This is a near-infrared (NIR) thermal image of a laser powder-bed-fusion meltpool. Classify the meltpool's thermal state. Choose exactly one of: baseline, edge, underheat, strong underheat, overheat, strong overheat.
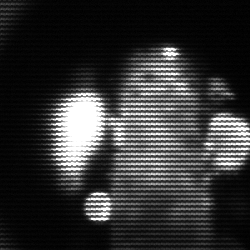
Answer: strong underheat